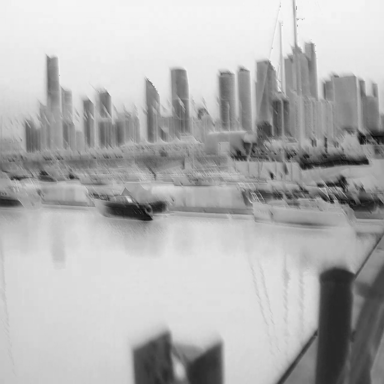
There are two canoes in the infrared image.